Question: What greeting is visible?
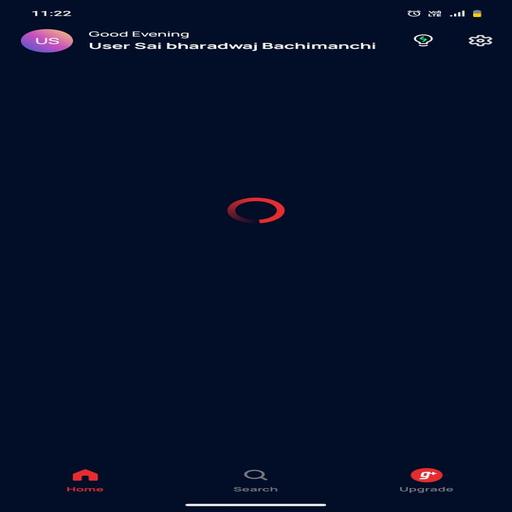
Answer: Good Evening